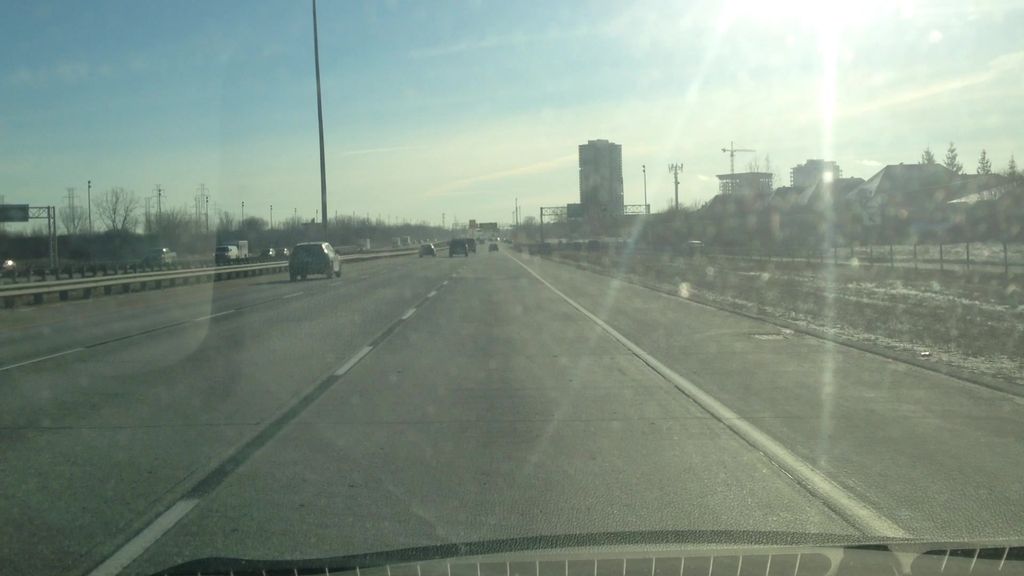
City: montreal